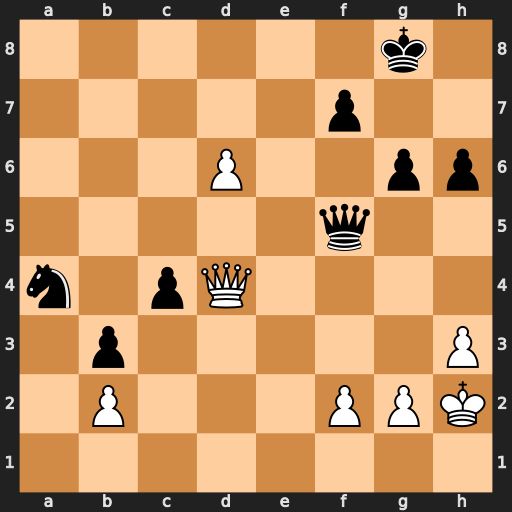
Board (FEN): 6k1/5p2/3P2pp/5q2/n1pQ4/1p5P/1P3PPK/8
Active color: w
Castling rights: -
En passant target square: -
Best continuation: d7 Qxd7 Qxd7